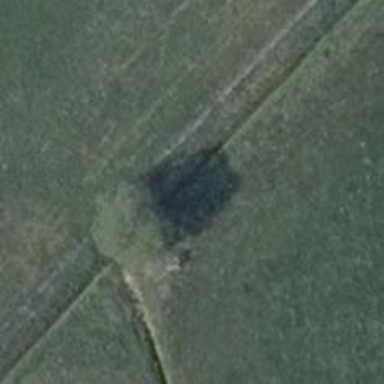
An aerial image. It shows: Landmark tree with broadleaved deciduous leaves.